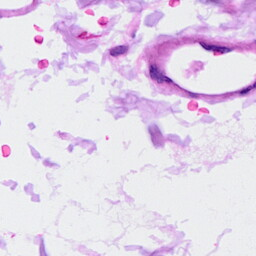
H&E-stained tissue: Ovarian